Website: lowes
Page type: customer-info-address
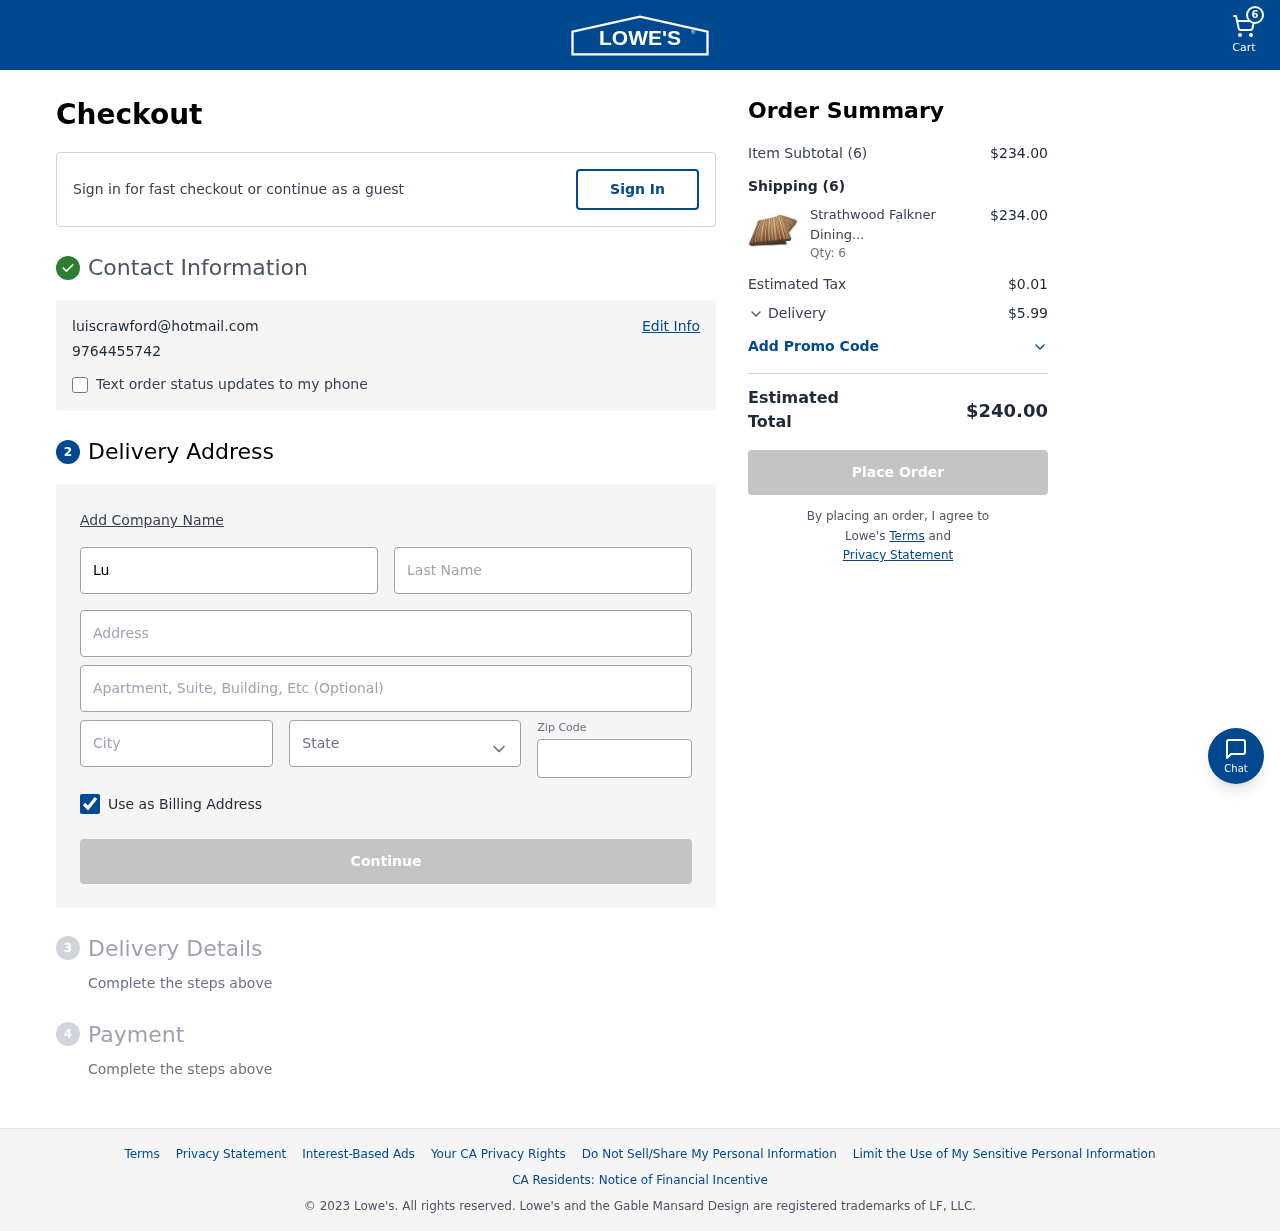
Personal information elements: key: PII_CITY
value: New Zacharybury
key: PII_EMAIL
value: luiscrawford@hotmail.com
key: PII_FIRSTNAME
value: Luis
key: PII_LASTNAME
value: Crawford
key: PII_PHONE
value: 9764455742
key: PII_POSTCODE
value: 89249
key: PII_STATE
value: Oregon
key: PII_STREET
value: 3357 Ramirez Fort
Product elements: key: PRODUCT1_NAME
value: Strathwood Falkner Dining Collection Side Chair Cushion, Set of 2, Donnelly Woodland
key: PRODUCT1_QUANTITY
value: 6
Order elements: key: ORDER_NUM_ITEMS
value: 6
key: ORDER_SUBTOTAL
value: $234.00
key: ORDER_NUM_ITEMS2
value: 6
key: ORDER_SUBTOTAL2
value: $234.00
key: ORDER_TAX
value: $0.01
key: ORDER_SHIPPING_COST
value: $5.99
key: ORDER_TOTAL
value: $240.00